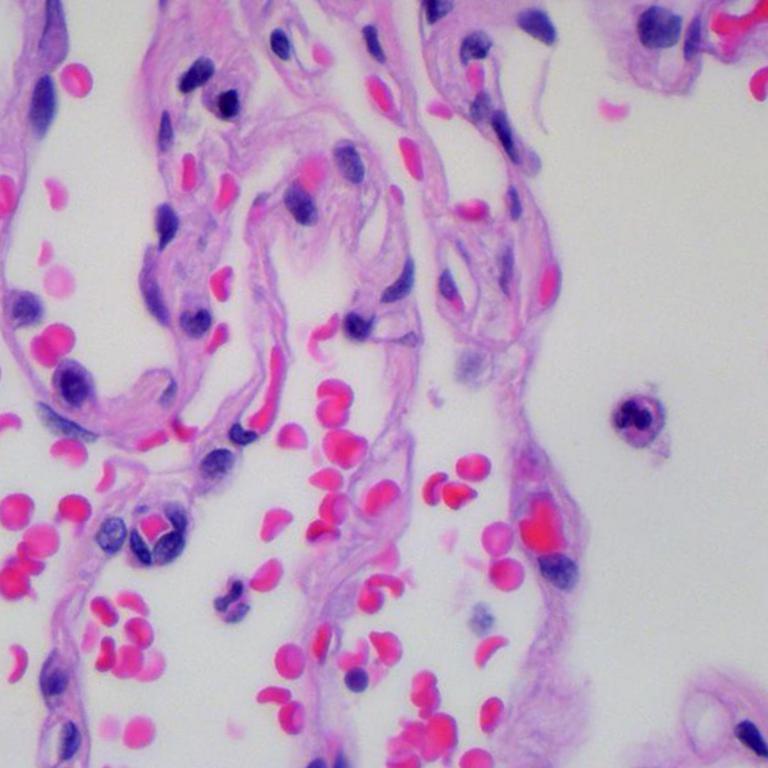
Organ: lung
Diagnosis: benign